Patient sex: M
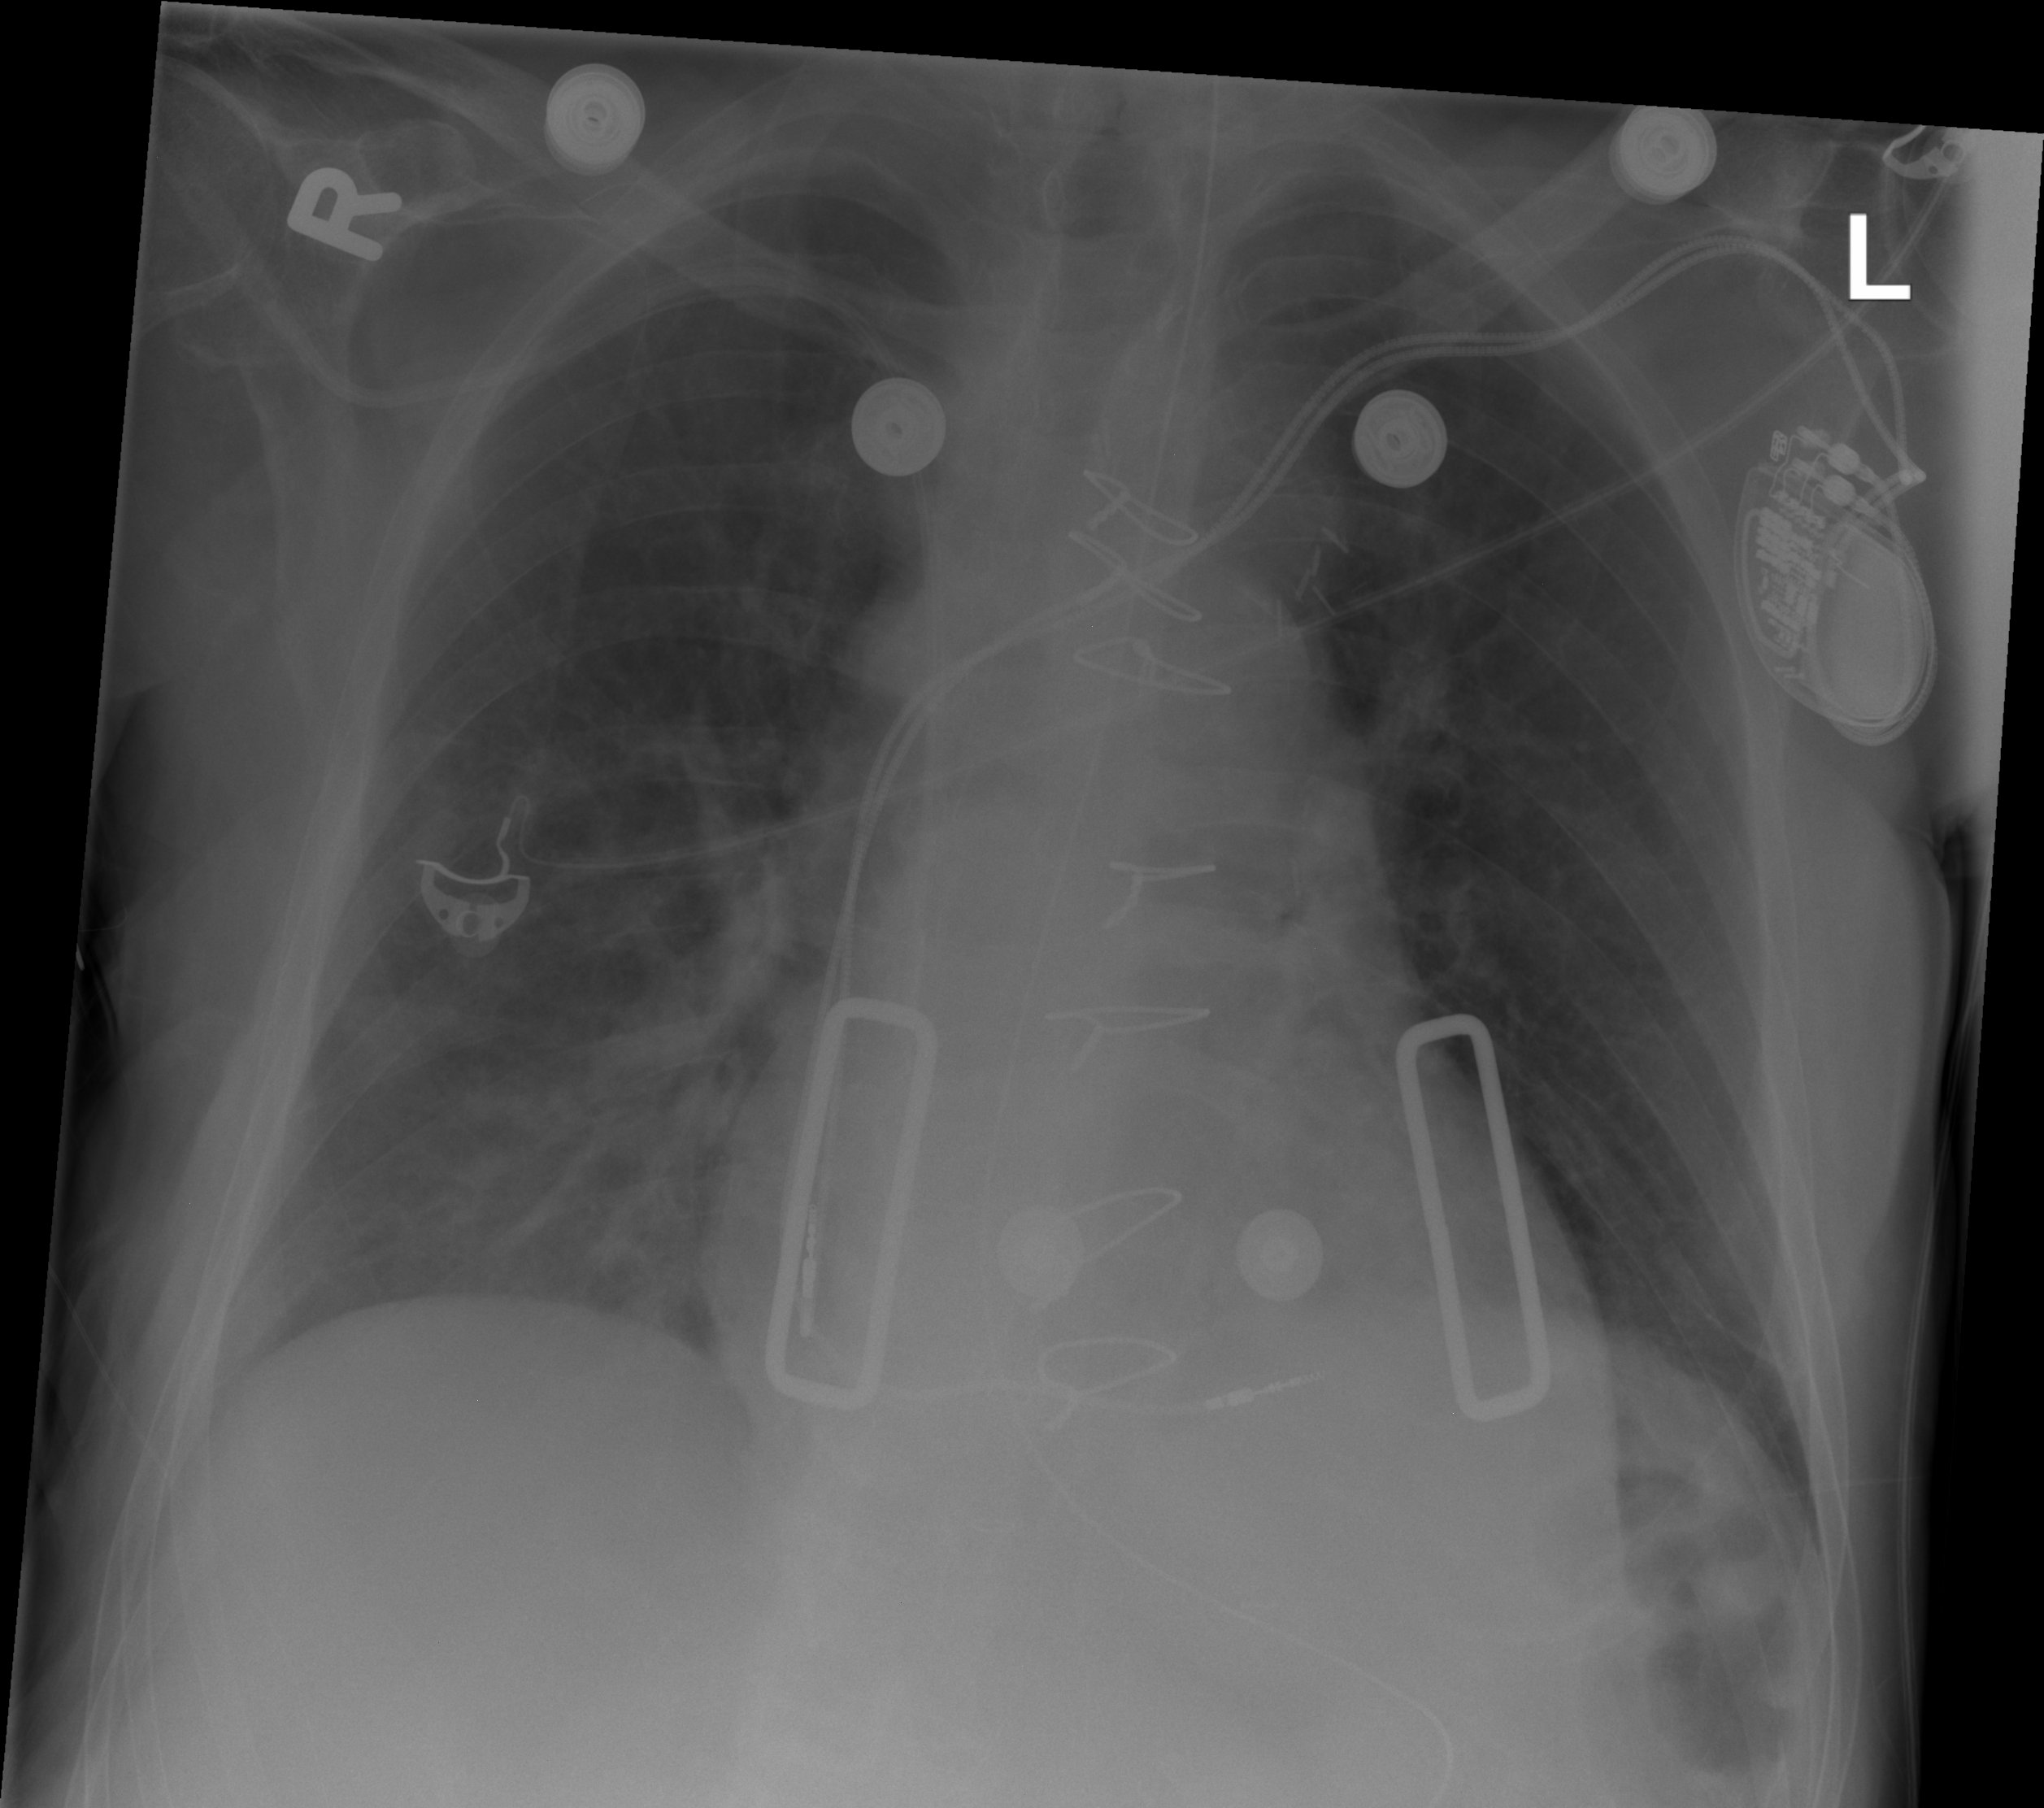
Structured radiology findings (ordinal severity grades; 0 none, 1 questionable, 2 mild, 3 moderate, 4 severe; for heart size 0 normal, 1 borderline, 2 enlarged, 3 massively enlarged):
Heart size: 0
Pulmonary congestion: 2
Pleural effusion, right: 0
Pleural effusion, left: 0
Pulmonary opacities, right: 2
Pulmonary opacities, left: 0
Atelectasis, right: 2
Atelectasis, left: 0